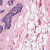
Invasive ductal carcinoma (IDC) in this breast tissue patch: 0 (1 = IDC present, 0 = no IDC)